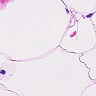
Metastatic tissue present: no